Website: walmart
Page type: billing-address
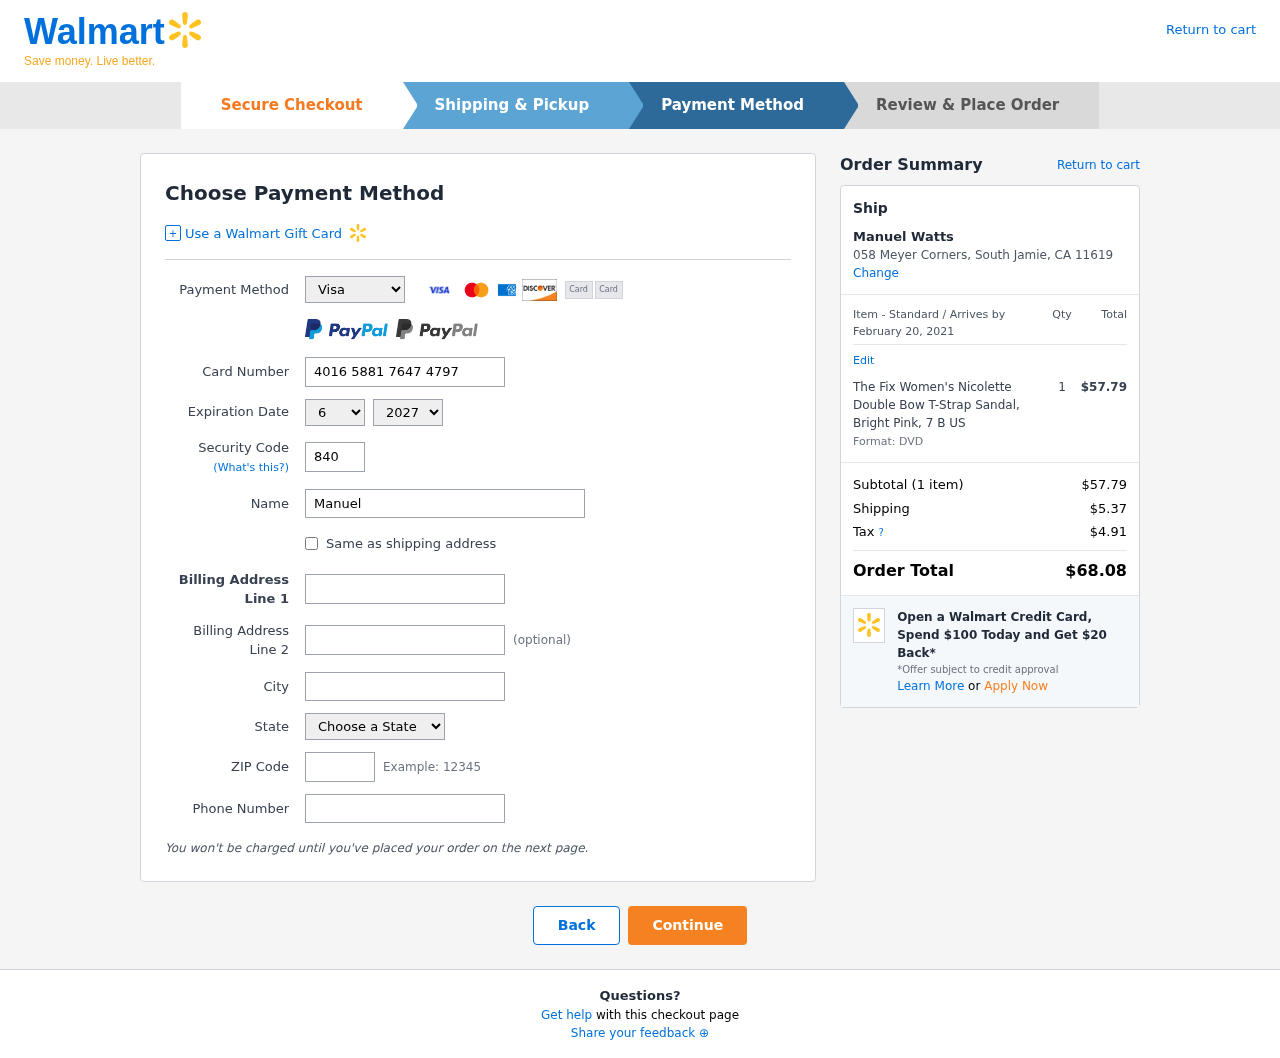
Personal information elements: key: PII_CARD_CVV
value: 840
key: PII_CARD_EXPIRY_MONTH
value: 06
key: PII_CARD_EXPIRY_YEAR
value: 27
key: PII_CARD_NUMBER
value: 4016 5881 7647 4797
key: PII_CARD_TYPE
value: Visa
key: PII_CITY
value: South Jamie
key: PII_CITY_STATE_ZIP
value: South Jamie, CA 11619
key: PII_FULLNAME
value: Manuel Watts
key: PII_PHONE
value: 8483643066
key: PII_POSTCODE
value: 11619
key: PII_STATE
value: California
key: PII_STREET
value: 058 Meyer Corners
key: PII_FULLNAME2
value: Manuel Watts
Product elements: key: PRODUCT1_NAME
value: The Fix Women's Nicolette Double Bow T-Strap Sandal, Bright Pink, 7 B US
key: PRODUCT1_PRICE
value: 57.79
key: PRODUCT1_QUANTITY
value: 1
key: PRODUCT1_DESC
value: Format: DVD
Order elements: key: ORDER_DELIVERY_DATE
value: February 20, 2021
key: ORDER_NUM_ITEMS
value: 1
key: ORDER_SUBTOTAL
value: $57.79
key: ORDER_SHIPPING_COST
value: $5.37
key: ORDER_TAX
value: $4.91
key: ORDER_TOTAL
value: $68.08